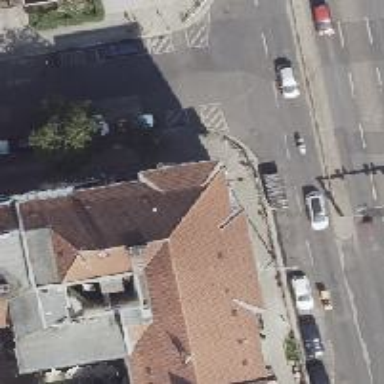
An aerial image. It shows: Sidewalk.